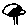
Label: tree